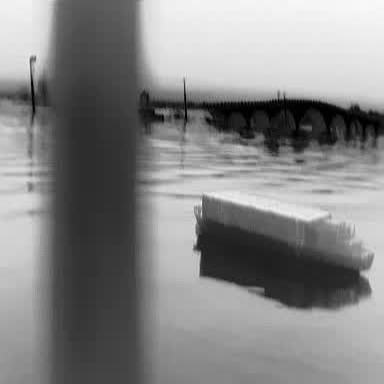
There is a fishing_boat in the infrared image.